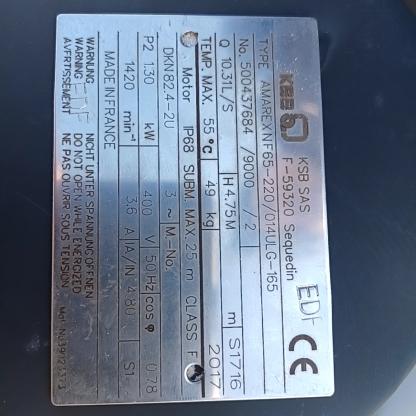
Klasa: tabliczka-znamionowa